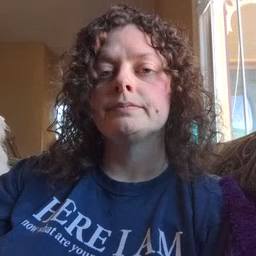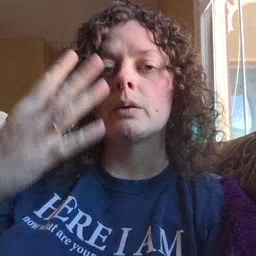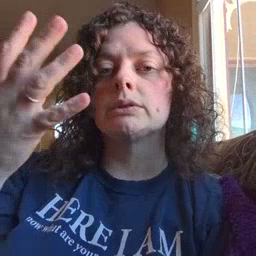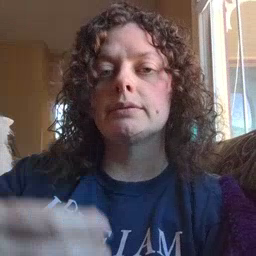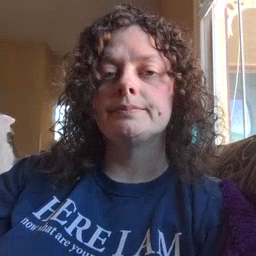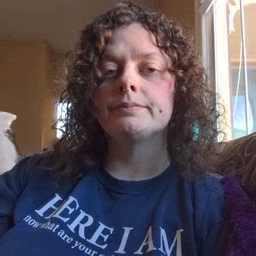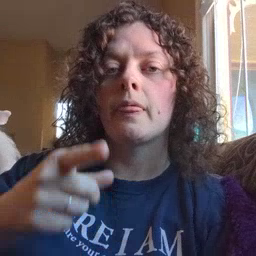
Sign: outside